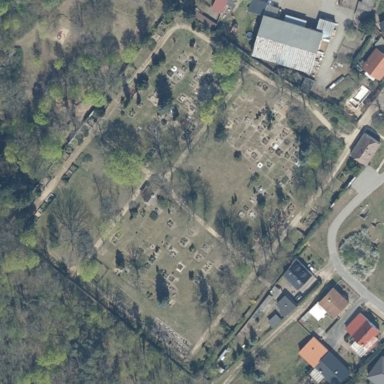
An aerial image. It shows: Cemetery surrounded by wall.